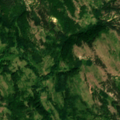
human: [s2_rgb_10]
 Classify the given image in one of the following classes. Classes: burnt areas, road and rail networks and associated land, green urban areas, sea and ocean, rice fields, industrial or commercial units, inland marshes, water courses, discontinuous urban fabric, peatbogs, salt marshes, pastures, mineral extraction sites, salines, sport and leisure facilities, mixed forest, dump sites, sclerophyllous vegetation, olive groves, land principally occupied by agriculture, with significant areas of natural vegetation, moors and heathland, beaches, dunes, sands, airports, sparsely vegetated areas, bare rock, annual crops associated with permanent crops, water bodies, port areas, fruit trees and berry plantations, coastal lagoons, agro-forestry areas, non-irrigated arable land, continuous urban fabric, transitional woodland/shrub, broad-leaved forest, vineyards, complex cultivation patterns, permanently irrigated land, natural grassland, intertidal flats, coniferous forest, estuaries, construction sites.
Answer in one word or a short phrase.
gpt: pastures, complex cultivation patterns, land principally occupied by agriculture, with significant areas of natural vegetation, broad-leaved forest, natural grassland, transitional woodland/shrub